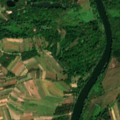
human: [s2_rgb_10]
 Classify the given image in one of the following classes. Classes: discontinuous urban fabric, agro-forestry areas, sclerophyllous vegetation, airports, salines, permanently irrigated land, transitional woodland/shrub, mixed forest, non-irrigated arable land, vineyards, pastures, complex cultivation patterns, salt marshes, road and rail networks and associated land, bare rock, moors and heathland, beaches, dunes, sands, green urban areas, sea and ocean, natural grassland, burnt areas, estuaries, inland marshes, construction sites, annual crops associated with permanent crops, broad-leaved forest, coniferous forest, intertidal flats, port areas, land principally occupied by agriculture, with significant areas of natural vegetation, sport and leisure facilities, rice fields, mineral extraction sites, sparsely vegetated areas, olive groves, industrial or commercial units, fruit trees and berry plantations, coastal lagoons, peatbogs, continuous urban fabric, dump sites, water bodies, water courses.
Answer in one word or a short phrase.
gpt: non-irrigated arable land, complex cultivation patterns, land principally occupied by agriculture, with significant areas of natural vegetation, broad-leaved forest, water courses